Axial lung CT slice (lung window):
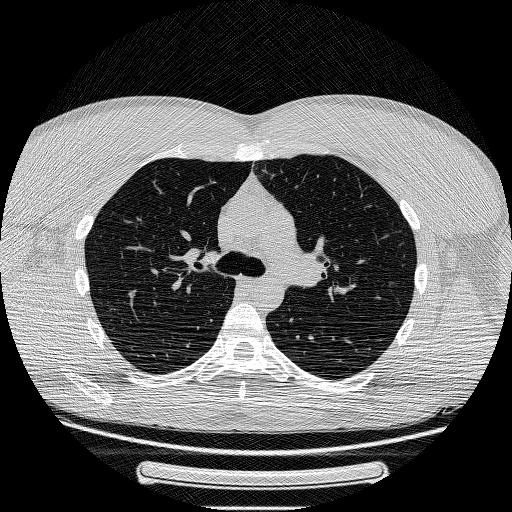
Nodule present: no